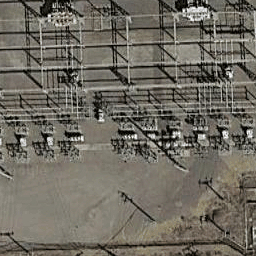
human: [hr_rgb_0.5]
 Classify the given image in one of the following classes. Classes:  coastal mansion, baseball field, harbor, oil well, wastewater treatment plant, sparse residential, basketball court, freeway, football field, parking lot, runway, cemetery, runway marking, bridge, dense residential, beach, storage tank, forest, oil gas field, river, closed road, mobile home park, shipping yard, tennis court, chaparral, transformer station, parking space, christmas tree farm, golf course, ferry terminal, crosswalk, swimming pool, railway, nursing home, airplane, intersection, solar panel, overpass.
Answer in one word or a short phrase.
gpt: transformer station